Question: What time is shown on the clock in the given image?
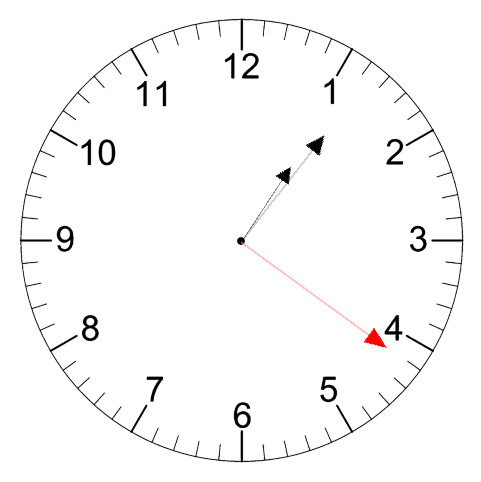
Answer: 01:06:21